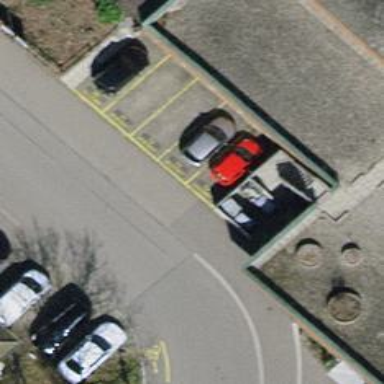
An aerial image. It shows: Parking area.